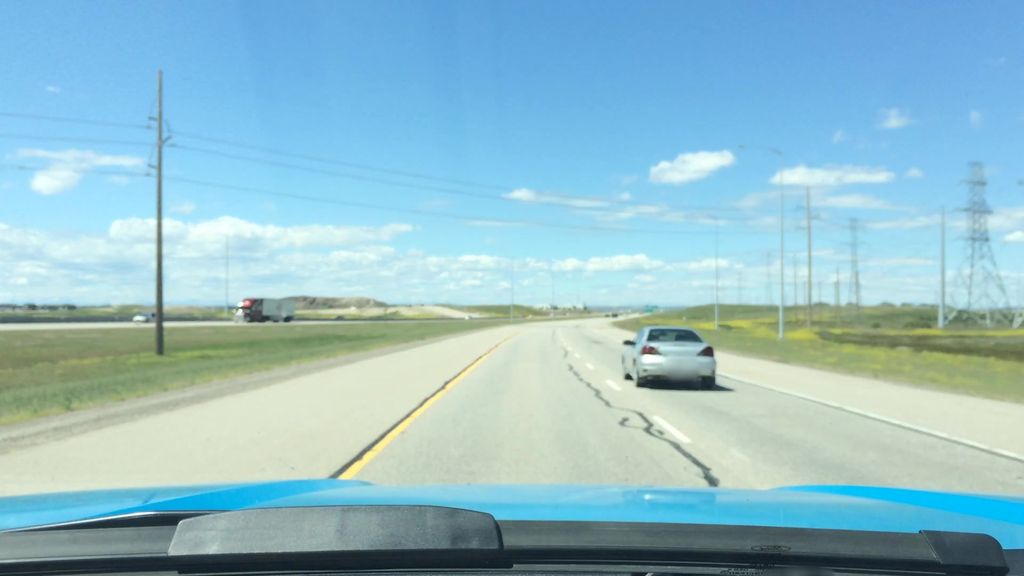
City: calgary